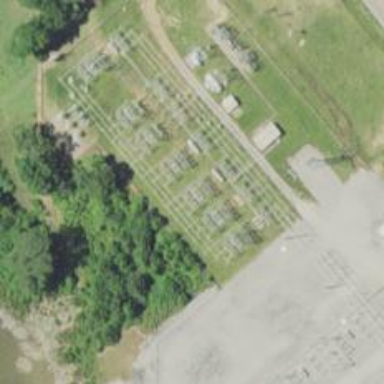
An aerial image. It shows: Switch used for power control.